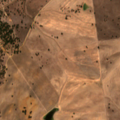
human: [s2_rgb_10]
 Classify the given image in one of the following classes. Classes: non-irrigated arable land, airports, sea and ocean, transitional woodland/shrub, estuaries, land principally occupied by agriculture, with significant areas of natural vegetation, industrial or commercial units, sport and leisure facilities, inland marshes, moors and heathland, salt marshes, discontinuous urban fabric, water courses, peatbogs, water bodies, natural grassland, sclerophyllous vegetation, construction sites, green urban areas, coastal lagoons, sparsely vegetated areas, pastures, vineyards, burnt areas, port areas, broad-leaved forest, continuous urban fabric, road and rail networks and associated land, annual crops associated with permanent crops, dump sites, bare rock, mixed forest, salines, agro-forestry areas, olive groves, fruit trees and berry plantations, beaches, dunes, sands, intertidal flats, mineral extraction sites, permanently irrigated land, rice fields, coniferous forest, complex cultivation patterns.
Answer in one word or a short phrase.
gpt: non-irrigated arable land, pastures, agro-forestry areas